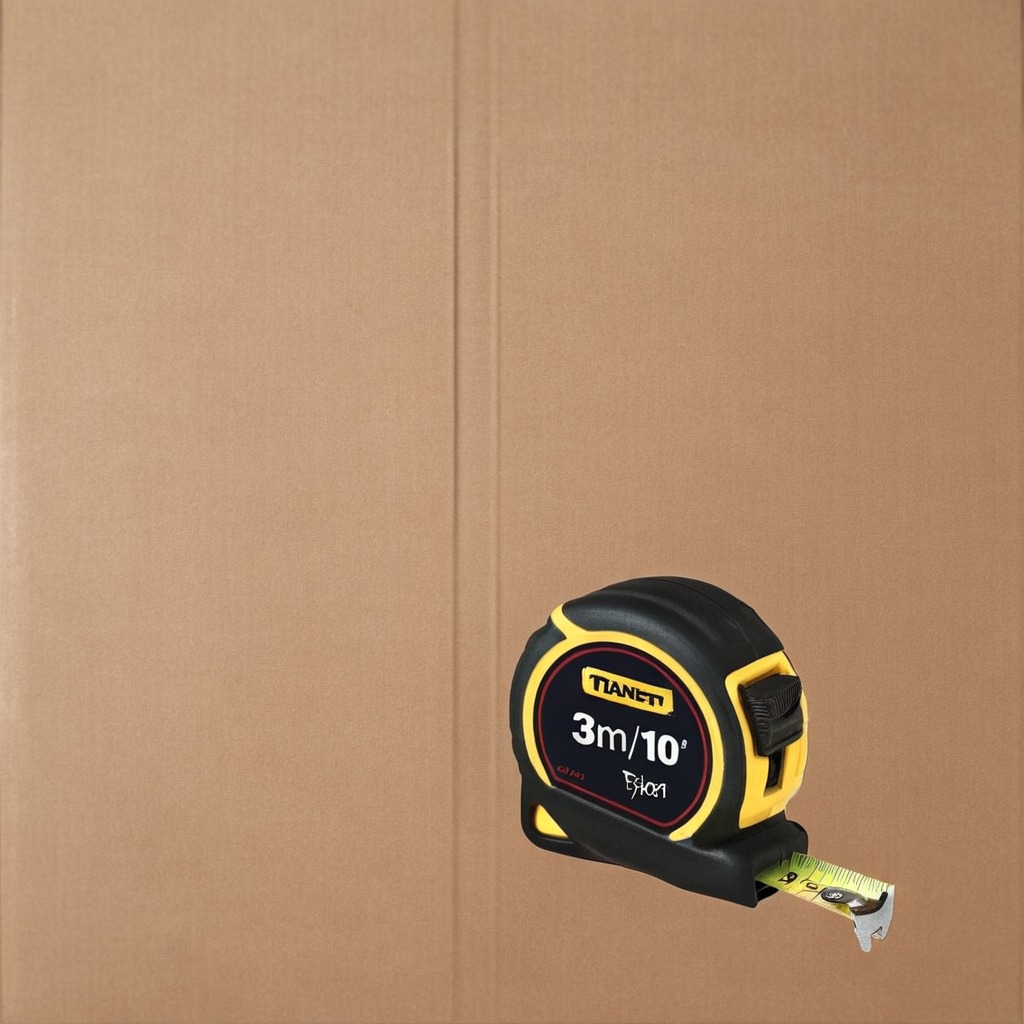
A measuring tape is lying on the cardboard box surface.